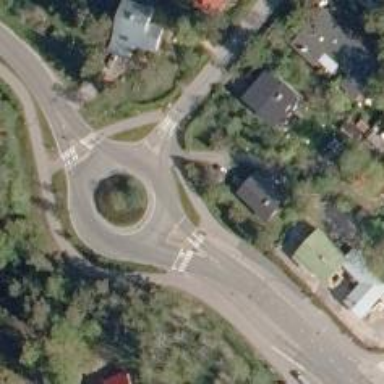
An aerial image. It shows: Tertiary road leading to roundabout junction.